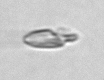
Label: Katodinium_or_Torodinium